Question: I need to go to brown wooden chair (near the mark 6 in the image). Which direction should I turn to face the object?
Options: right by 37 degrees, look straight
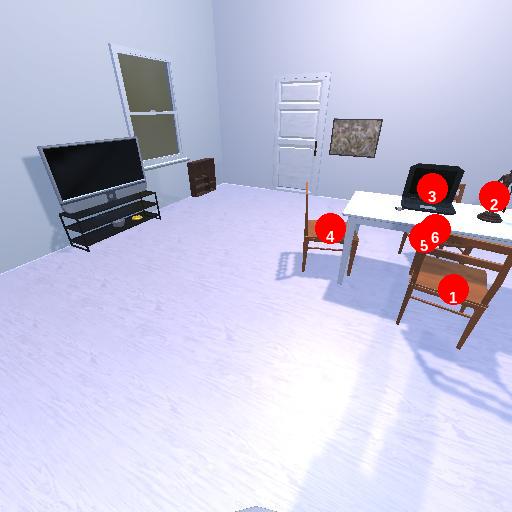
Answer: right by 37 degrees